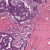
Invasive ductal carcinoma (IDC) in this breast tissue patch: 1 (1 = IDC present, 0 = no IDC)